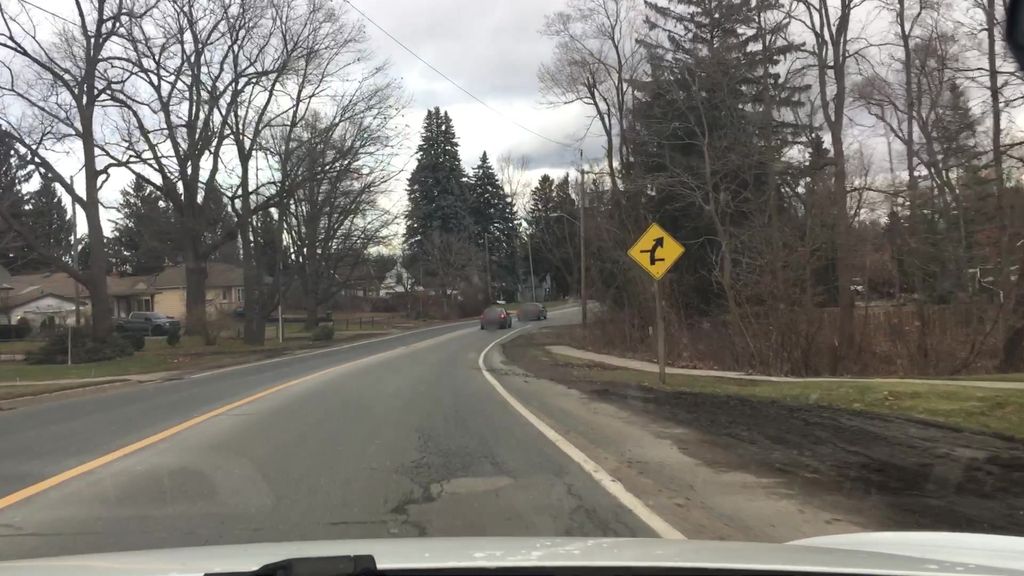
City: hamilton